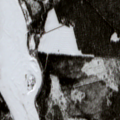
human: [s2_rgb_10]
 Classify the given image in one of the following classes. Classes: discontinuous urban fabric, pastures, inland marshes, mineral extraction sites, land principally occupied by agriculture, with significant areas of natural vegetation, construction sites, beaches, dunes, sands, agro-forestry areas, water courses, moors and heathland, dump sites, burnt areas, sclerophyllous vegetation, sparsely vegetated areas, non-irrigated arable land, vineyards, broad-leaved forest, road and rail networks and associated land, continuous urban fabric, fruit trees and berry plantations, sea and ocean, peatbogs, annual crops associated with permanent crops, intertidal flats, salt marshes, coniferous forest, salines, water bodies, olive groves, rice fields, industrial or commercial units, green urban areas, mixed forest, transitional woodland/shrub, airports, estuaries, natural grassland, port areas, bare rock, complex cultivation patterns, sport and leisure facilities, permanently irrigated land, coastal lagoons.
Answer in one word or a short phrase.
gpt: coniferous forest, water courses